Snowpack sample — Snodgrass Mountain, Crested Butte, Colorado (2/4/25, 12:06 PM MST)
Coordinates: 38.923, -106.968
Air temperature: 35 °F
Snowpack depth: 80 cm
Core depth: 70 cm
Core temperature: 32 °F
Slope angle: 14°, slope face: 78°
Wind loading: low
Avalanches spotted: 0
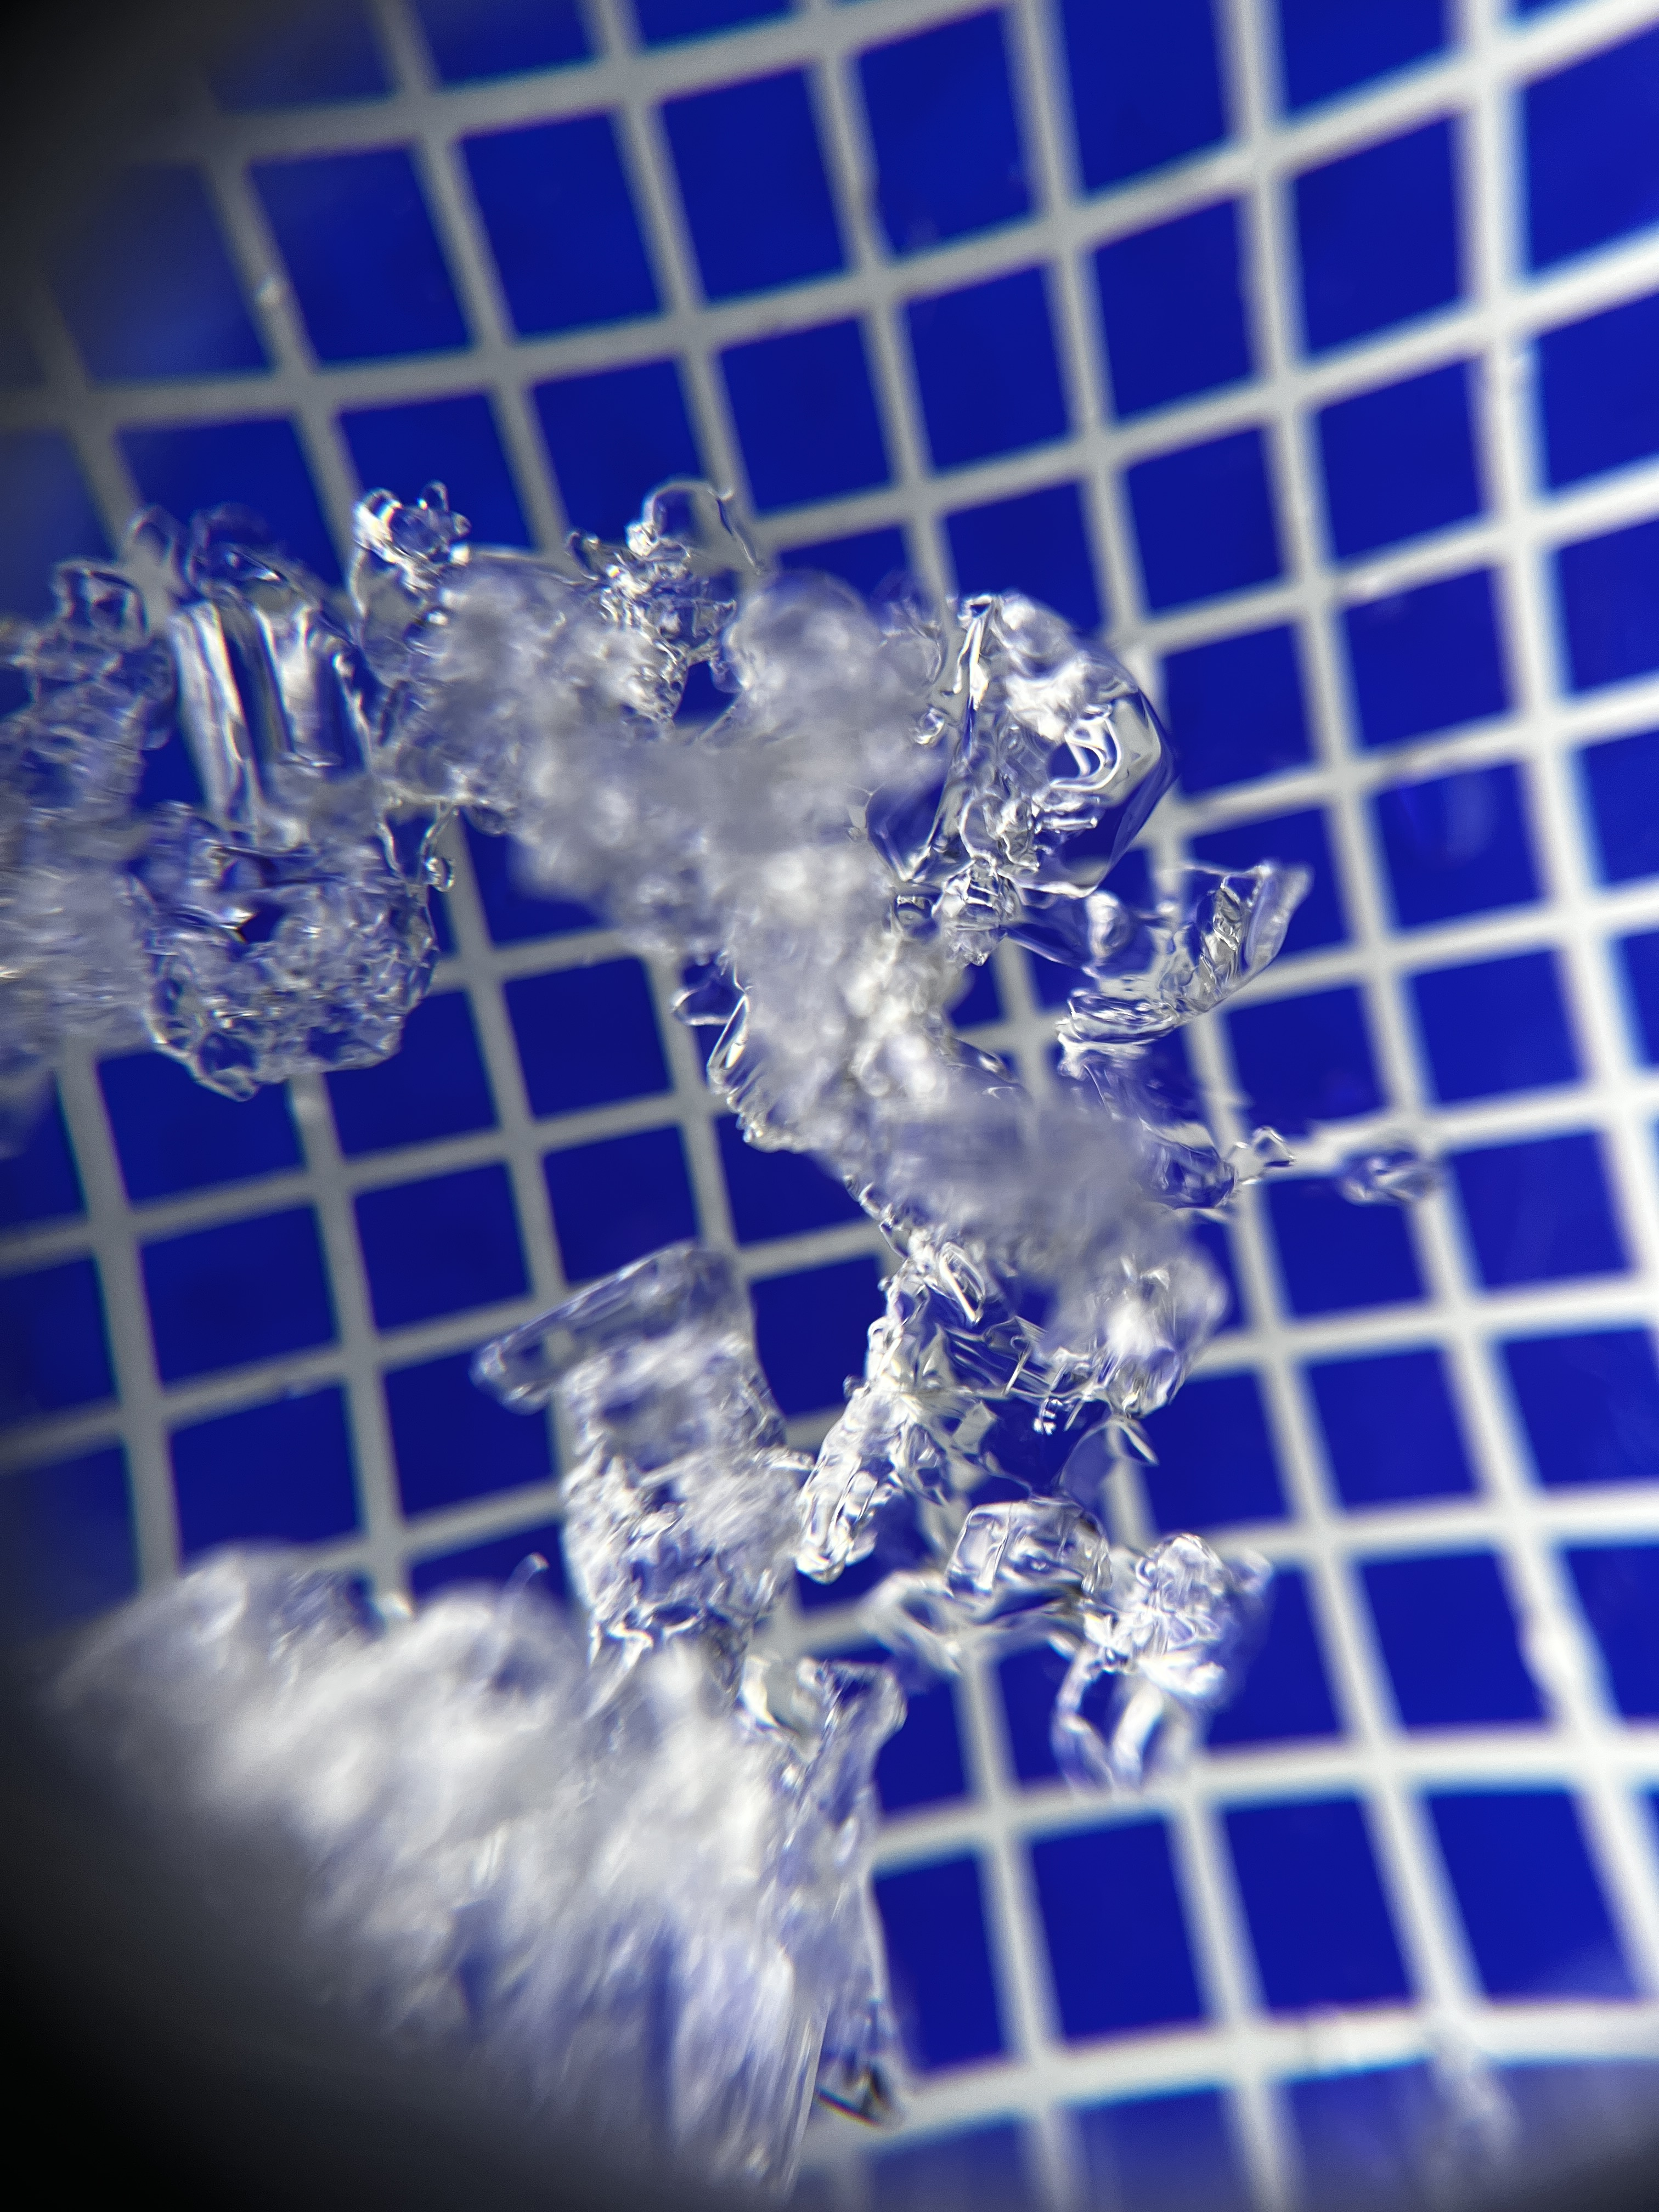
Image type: magnified_profile
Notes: No avalanches nearby, unusually warm weather for the last month reported by residents, Collected 25 yards from treeline